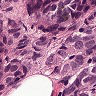
Metastatic tissue present: yes